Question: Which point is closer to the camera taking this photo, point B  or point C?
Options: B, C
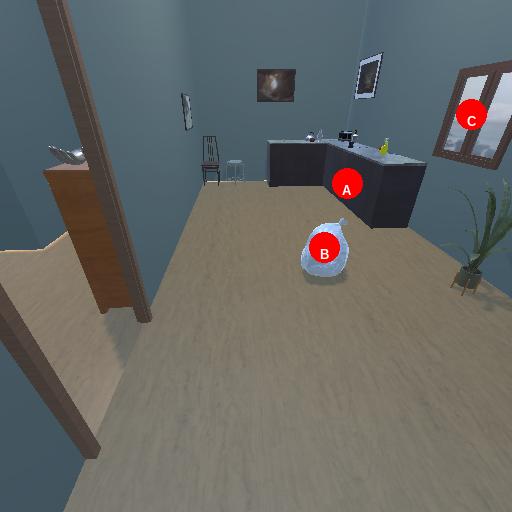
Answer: B